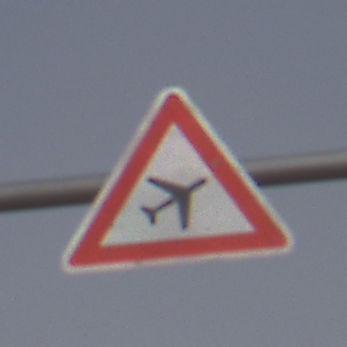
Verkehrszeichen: FlugbetriebLinks
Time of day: MorningAfternoon
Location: Outdoor (Nature)
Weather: PartlyCloudy
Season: NotSpecified
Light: Natural